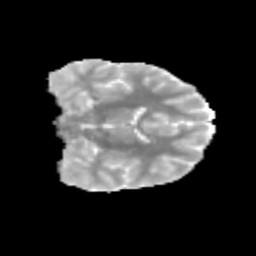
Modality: MD
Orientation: coronal
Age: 13
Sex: male
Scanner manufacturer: siemens
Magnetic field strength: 3 T
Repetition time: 3.8 s
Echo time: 0.07 s